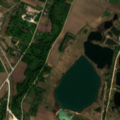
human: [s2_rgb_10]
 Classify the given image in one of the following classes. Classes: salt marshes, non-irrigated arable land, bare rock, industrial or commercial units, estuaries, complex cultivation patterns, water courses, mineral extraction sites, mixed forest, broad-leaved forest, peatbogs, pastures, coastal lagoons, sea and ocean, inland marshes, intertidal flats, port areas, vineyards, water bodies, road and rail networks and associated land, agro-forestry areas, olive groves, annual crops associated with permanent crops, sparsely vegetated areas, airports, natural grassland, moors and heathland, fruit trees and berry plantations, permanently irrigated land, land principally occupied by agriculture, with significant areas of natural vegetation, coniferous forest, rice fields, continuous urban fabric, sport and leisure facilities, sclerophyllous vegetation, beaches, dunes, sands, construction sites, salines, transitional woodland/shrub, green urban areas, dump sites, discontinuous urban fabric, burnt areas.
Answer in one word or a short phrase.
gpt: discontinuous urban fabric, mineral extraction sites, non-irrigated arable land, pastures, complex cultivation patterns, land principally occupied by agriculture, with significant areas of natural vegetation, water bodies